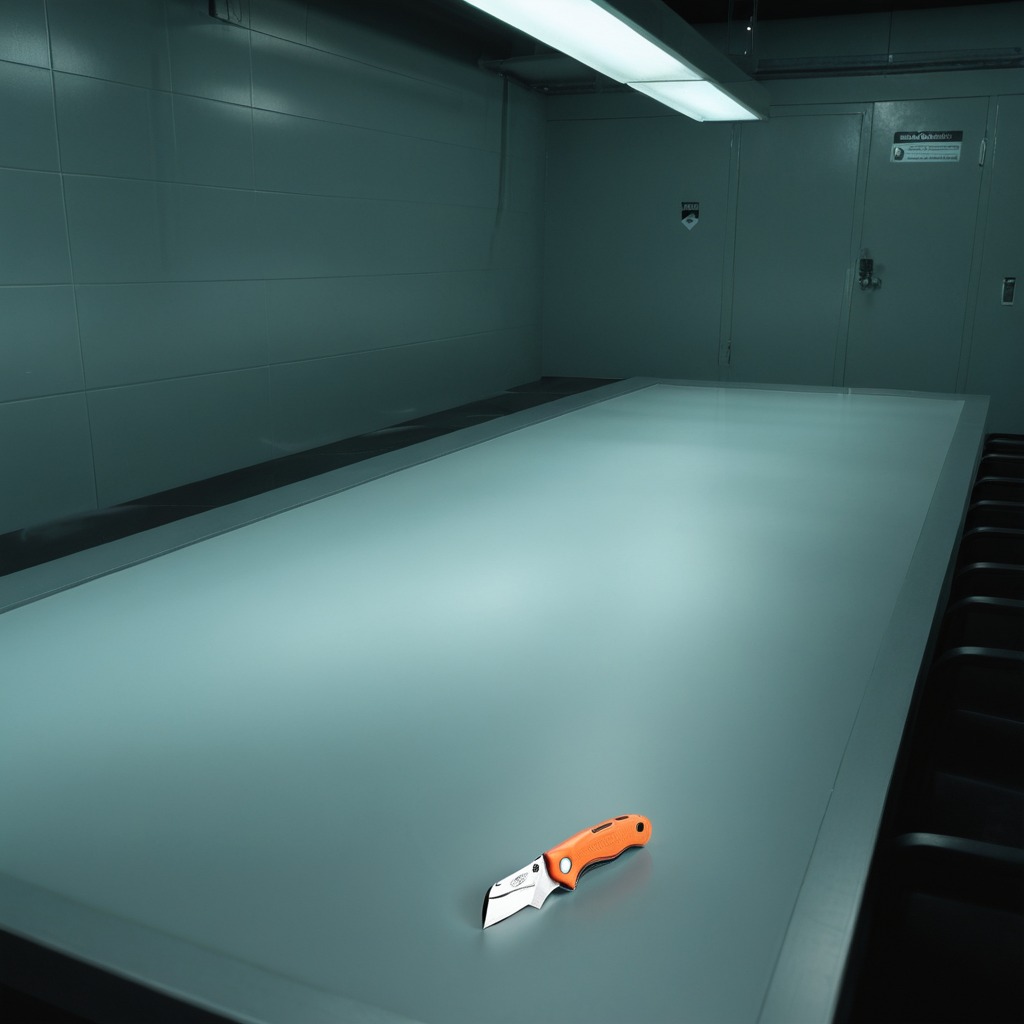
A utility knife is lying on a clean empty table in a railway signal maintenance room lit by harsh overhead fluorescents.